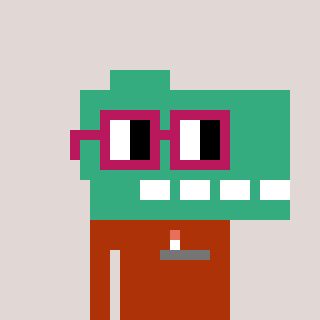
a pixel art character with square dark red glasses, a dino-shaped head and a hotbrown-colored body on a warm background